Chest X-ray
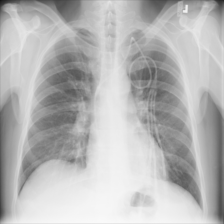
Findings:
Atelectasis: negative
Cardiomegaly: negative
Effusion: positive
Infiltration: negative
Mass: negative
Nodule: negative
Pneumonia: negative
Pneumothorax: negative
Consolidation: negative
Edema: negative
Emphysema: negative
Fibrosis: negative
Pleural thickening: negative
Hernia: negative